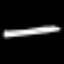
Label: pencil